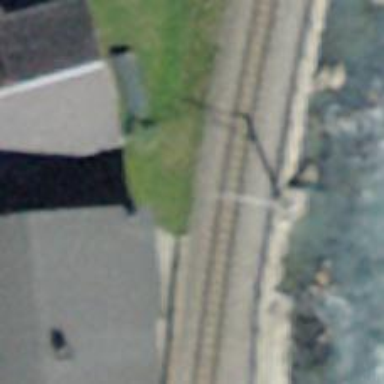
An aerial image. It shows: Narrow-gauge railway track with 1 electrified contact line.